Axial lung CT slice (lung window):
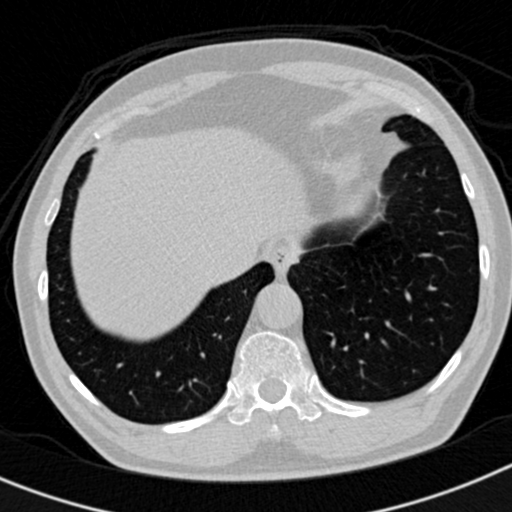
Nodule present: no